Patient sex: M
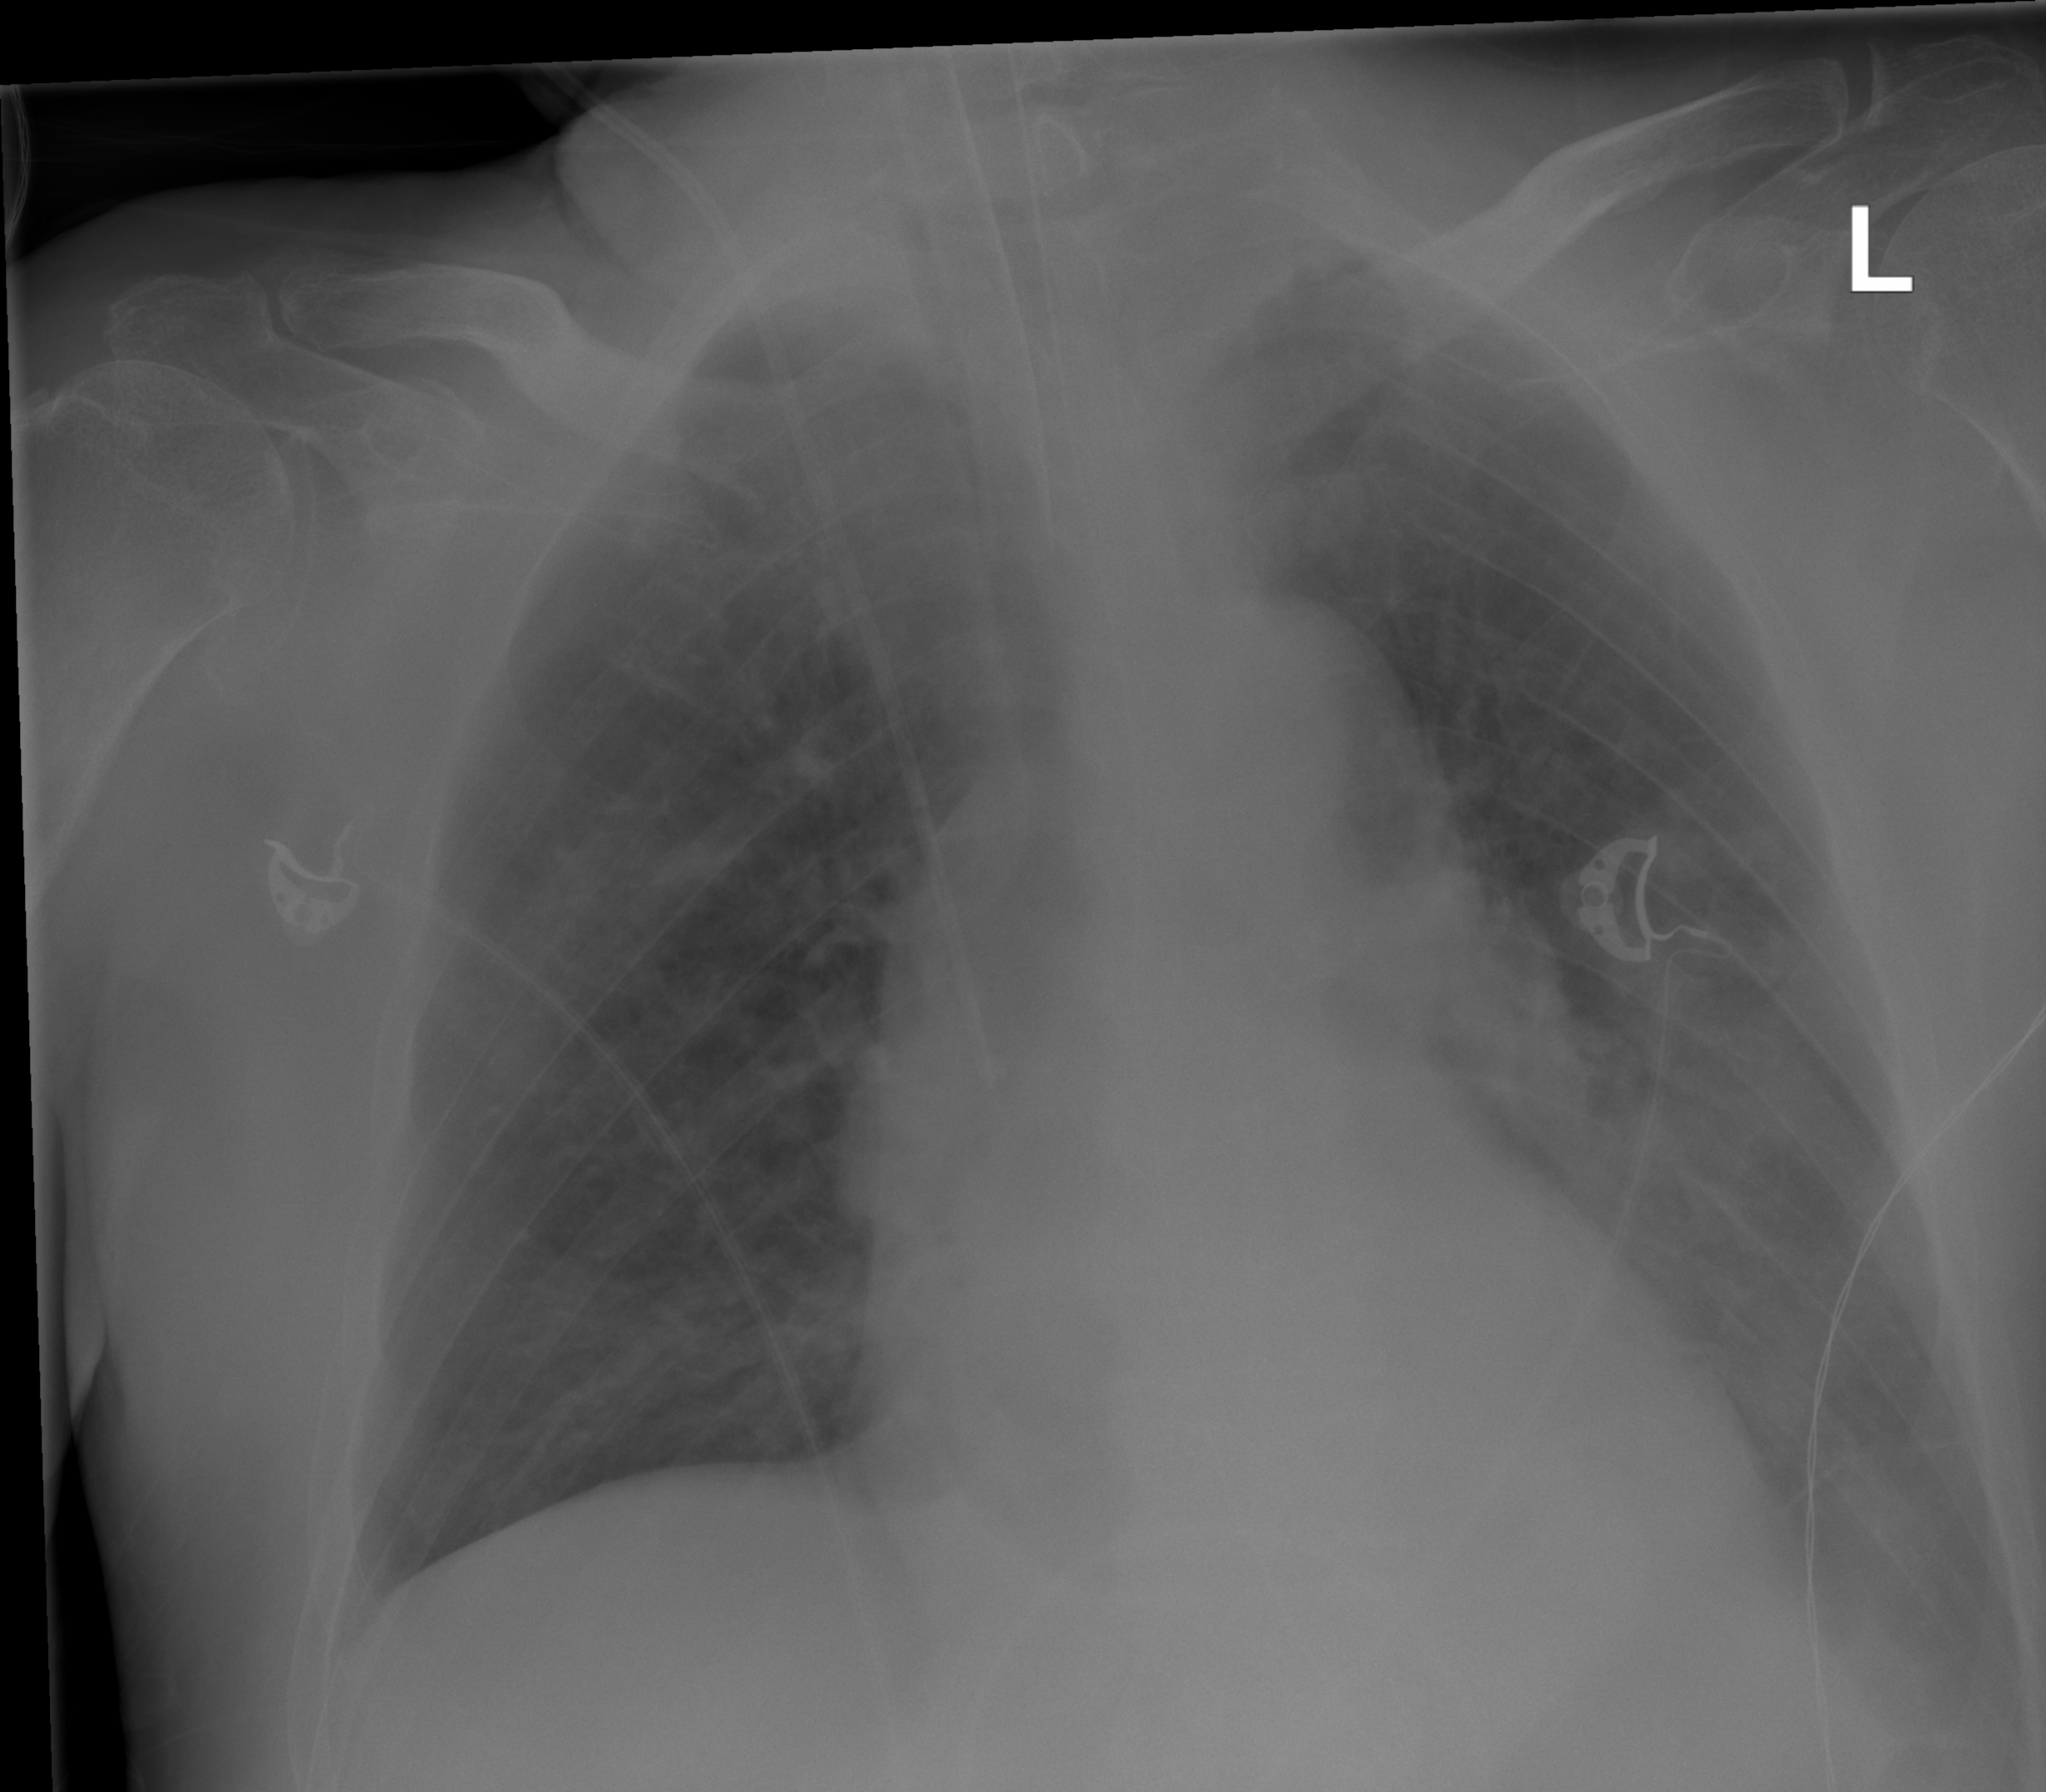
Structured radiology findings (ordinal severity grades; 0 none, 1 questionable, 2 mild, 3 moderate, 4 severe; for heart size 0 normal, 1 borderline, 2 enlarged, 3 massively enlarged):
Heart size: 0
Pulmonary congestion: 2
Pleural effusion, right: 0
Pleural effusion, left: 2
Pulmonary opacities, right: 1
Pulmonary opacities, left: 0
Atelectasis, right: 2
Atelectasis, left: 2